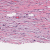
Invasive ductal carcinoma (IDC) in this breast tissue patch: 1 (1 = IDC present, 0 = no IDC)